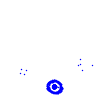
Particle: electron